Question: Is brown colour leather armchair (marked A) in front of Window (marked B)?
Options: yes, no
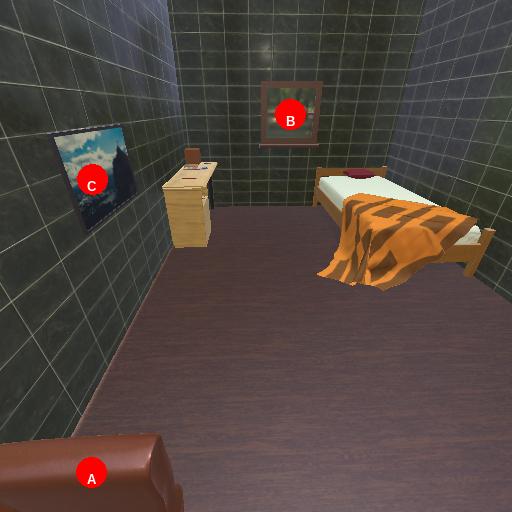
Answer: yes